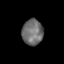
Tissue: prostate
Cell type: Epithelial cells
Senescence score: 0.3103
Nuclear area (px): 530
Mean DAPI intensity: 109.63